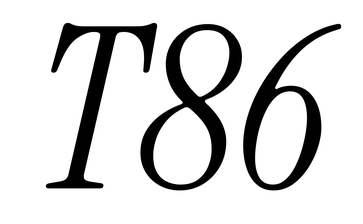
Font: InstrumentSerif-Italic